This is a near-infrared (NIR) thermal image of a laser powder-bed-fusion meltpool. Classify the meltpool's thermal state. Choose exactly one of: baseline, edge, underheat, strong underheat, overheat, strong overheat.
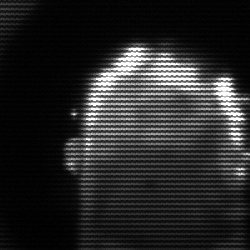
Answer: baseline